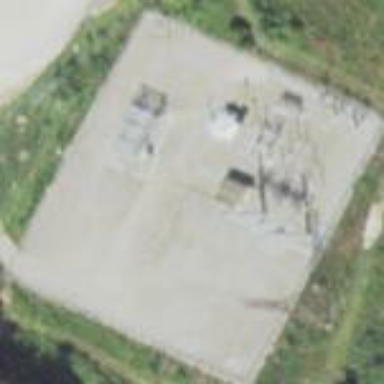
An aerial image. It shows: Industrial substation surrounded by fence.